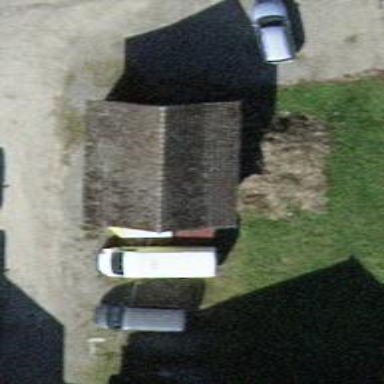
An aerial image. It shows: Group of garages.